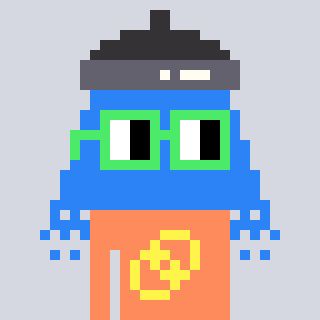
a pixel art character with square light green glasses, a shower-shaped head and a peachy-colored body on a cool background